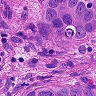
Metastatic tissue present: yes